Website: lowes
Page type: store-pickup
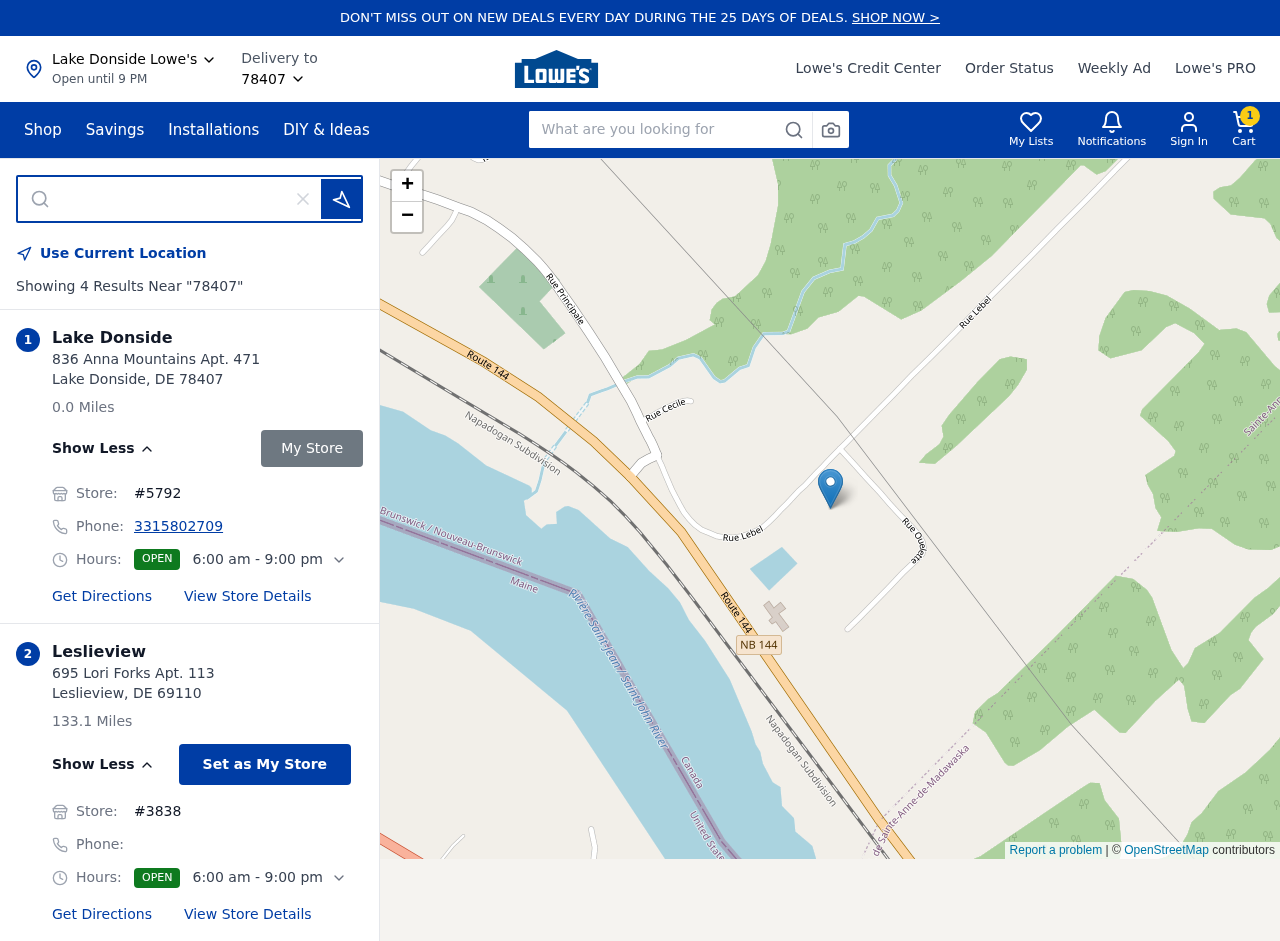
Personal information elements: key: PII_CITY
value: Lake Donside
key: PII_CITY2
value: Leslieview
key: PII_LOCATION1_STREET
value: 836 Anna Mountains Apt. 471
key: PII_LOCATION2_POSTCODE
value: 69110
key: PII_LOCATION2_STREET
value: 695 Lori Forks Apt. 113
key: PII_PHONE
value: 3315802709
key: PII_POSTCODE
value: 78407
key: PII_STATE_ABBR
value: DE
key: PII_POSTCODE3
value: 78407
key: PII_POSTCODE_FULL
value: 78407
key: PII_POSTCODE_NUMERIC
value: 78407
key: PII_STATE_ABBR2
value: DE
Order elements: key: ORDER_NUM_ITEMS
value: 1
Search elements: key: HEADER_SEARCH
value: What are you looking for
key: SEARCH_STORE_LOCATION
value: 78407